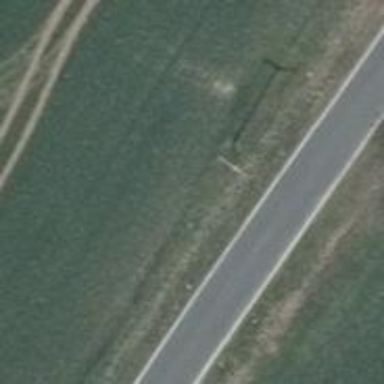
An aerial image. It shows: Power pole.